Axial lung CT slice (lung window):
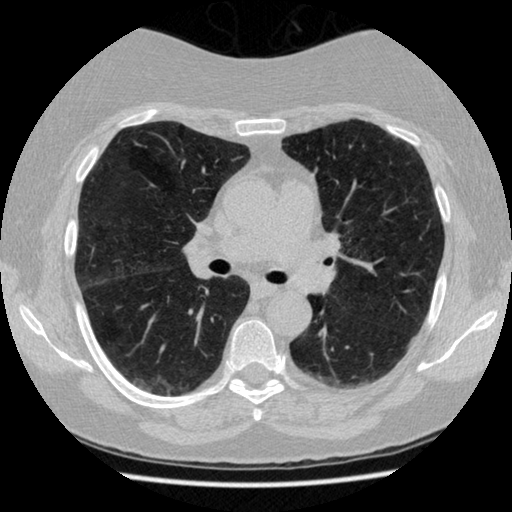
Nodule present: no